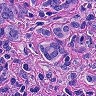
Metastatic tissue present: yes